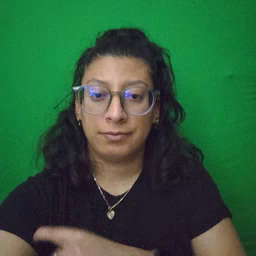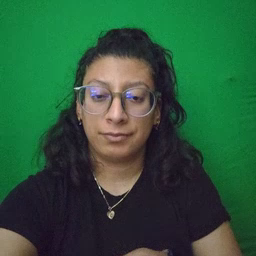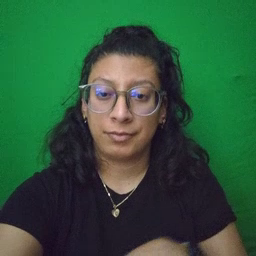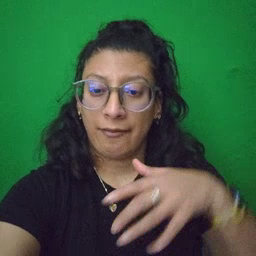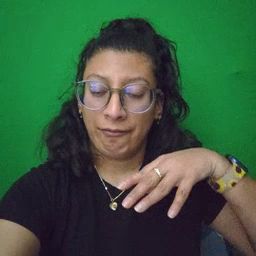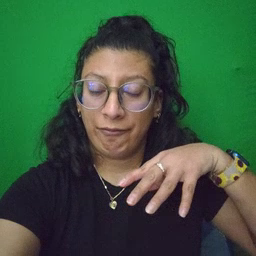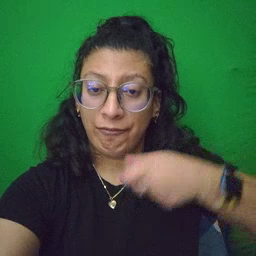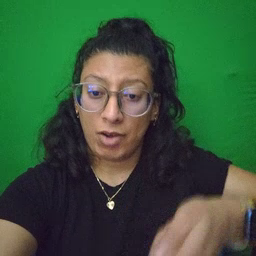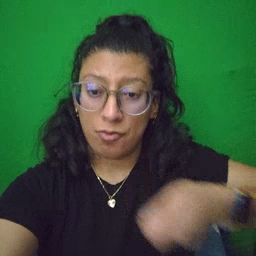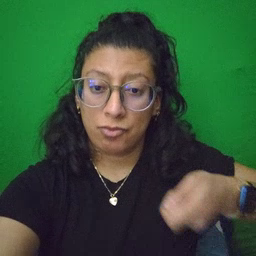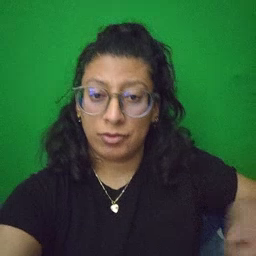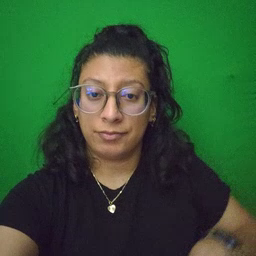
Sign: vacuum